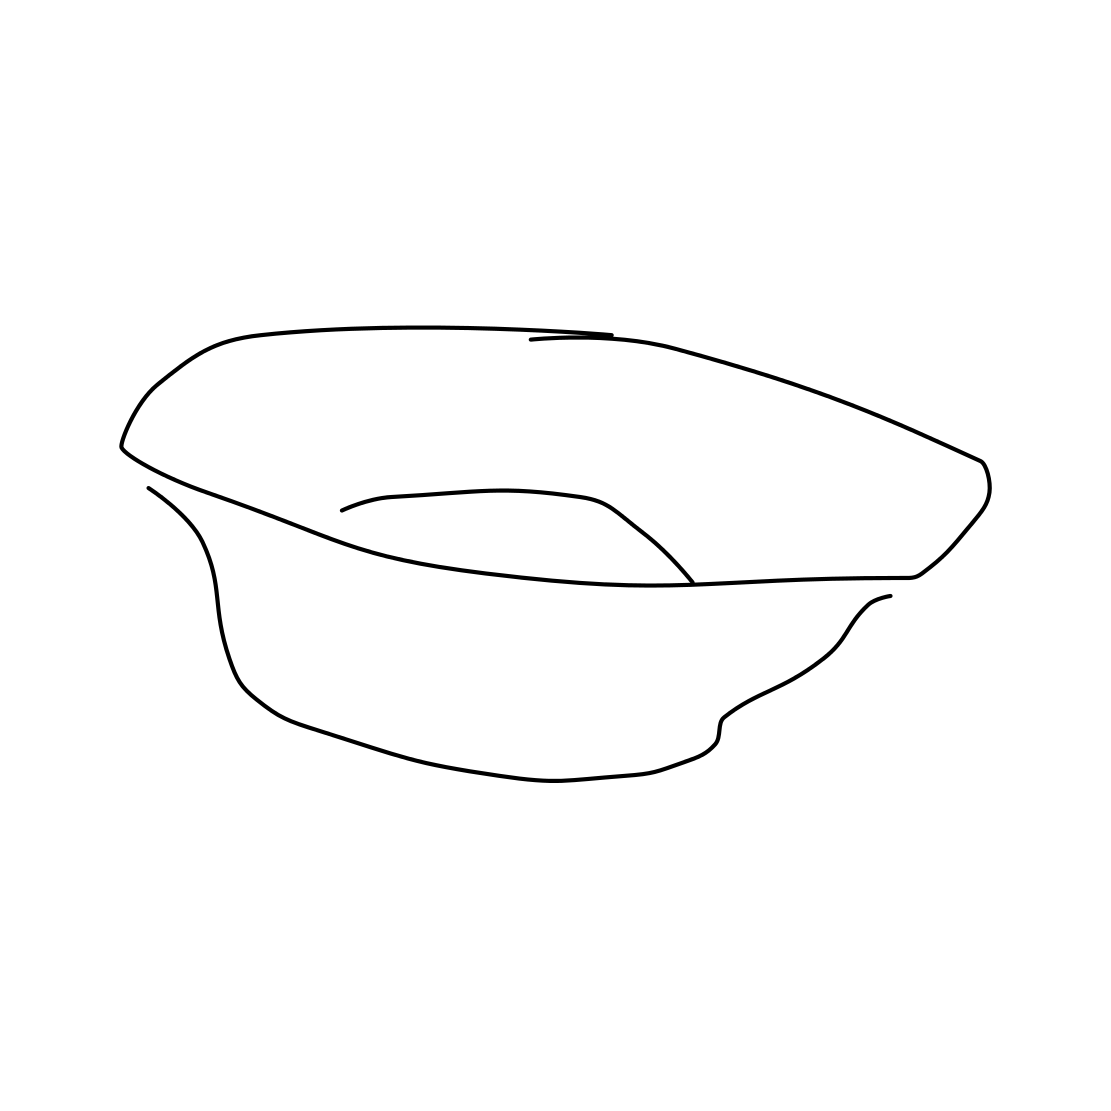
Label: bowl